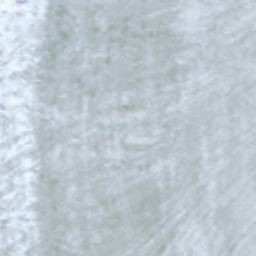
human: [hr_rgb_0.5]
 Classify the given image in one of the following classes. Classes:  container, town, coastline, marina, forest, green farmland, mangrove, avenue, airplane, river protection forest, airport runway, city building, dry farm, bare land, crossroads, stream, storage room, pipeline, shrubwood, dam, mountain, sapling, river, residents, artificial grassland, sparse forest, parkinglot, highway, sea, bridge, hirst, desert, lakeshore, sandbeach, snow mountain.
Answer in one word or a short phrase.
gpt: snow mountain